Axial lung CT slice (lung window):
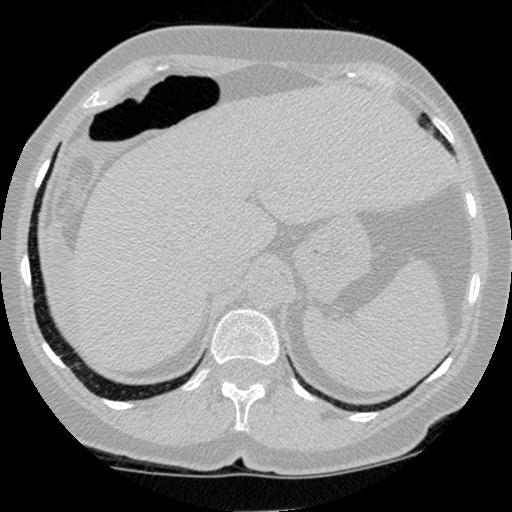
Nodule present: no